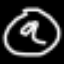
Label: donut